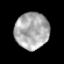
Tissue: prostate
Cell type: T cells
Senescence score: 0.3577
Nuclear area (px): 1209
Mean DAPI intensity: 171.759